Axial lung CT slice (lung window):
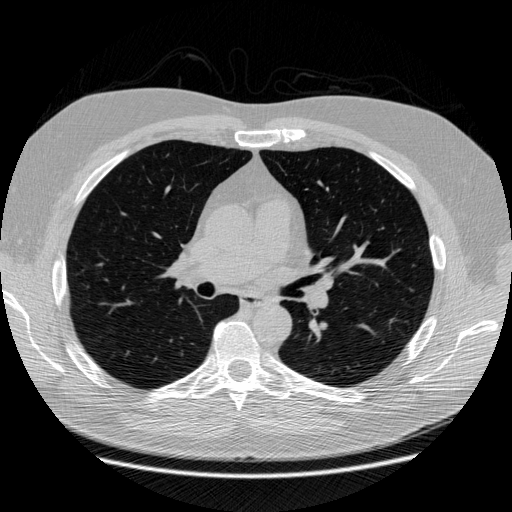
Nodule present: no